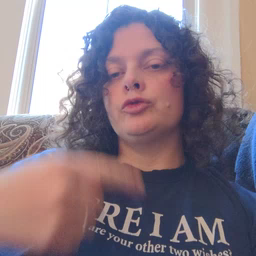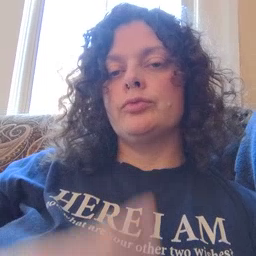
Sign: cry